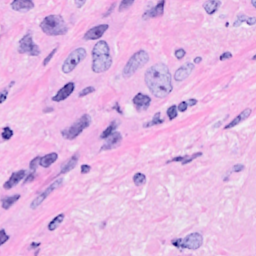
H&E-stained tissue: Breast